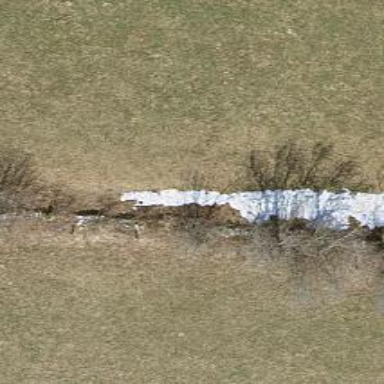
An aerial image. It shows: Hedge barrier.